Question: I currently have something like this::
'''
<html>
<head>
<style>
UseA
{
border-radius: 10px;
background: #BADA55;
height:500px;
width:500px;
}
</style>
</head>
<body>
<UseA>
Hello , My name is Jim Some thing to test
</UseA>
</body>
</html>
'''
my output is something like this

How can I increase the width and the length of the styled tag so it looks like my requirement below
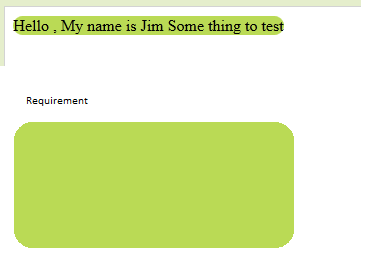
Answer: Your non-standard element is apparently inline by default.
<URL>
'''
UseA {
display: inline-block; /* or 'block', depending on your needs */
}
'''
You'd probably be better off using standard HTML, though:
'''
<div class="UseA">...</div>
'''
In the latter case no additional CSS is necessary, as a div is a block-level element by default.